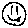
Label: smiley face